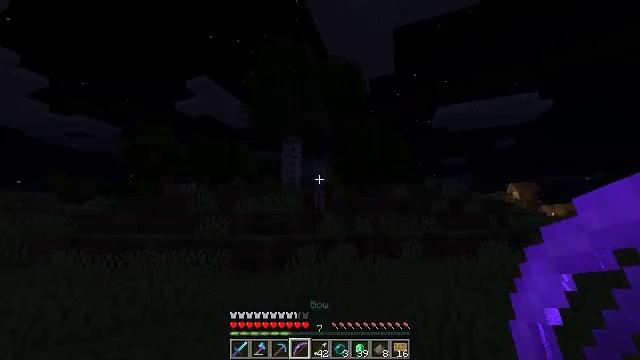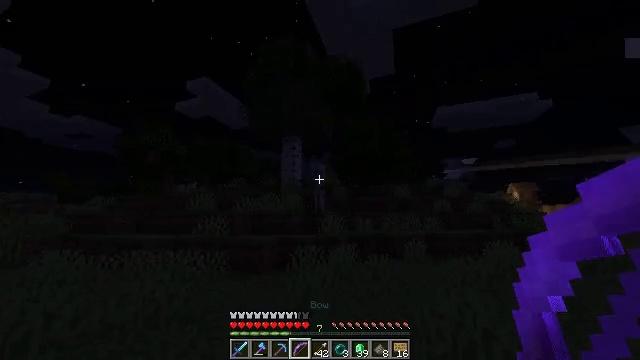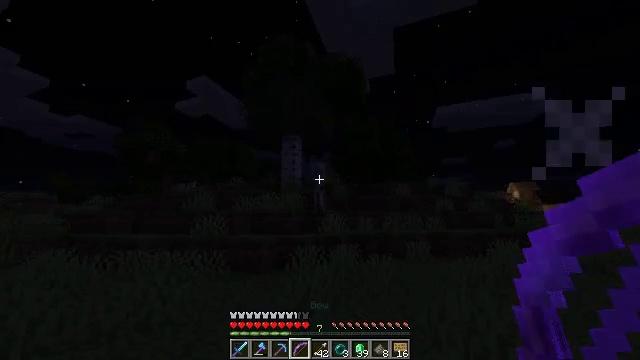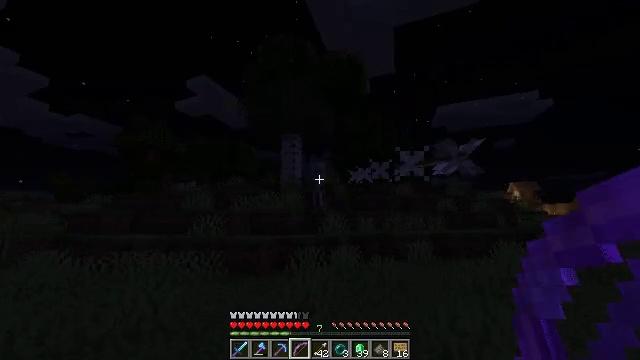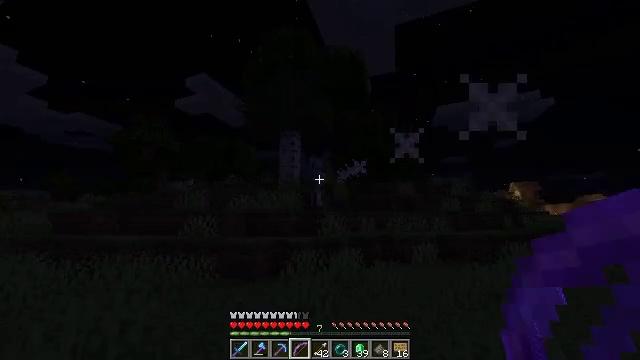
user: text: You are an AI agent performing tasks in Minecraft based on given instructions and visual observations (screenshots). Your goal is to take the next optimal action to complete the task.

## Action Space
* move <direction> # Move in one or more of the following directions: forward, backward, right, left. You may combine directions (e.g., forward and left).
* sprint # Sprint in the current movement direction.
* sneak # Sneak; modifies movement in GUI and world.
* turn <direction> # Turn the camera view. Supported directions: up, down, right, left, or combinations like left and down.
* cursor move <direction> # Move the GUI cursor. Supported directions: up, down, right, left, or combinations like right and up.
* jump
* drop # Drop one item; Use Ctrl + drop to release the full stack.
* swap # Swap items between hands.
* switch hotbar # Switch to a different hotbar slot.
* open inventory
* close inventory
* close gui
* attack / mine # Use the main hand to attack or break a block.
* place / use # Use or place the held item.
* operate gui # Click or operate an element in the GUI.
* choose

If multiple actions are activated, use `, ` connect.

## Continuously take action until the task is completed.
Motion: motion action
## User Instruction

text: Fight a skeleton.
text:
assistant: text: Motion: move forward, sprint
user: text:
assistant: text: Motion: move forward, sprint
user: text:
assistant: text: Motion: move forward, sprint
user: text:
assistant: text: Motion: move forward, sprint
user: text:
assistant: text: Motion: sprint